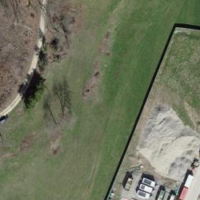
EUNIS habitat code: 25
Species observed at this site:
Pholidoptera griseoaptera